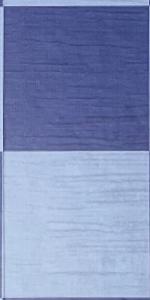
Label: Empty